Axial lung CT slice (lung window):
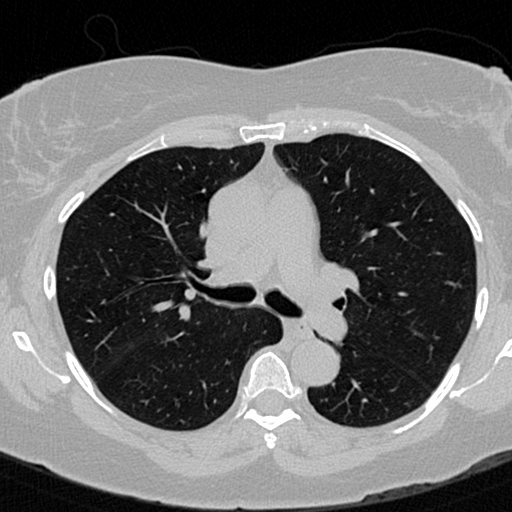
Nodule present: no